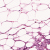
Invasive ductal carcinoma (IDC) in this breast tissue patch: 0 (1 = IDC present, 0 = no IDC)